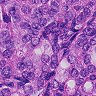
Metastatic tissue present: yes